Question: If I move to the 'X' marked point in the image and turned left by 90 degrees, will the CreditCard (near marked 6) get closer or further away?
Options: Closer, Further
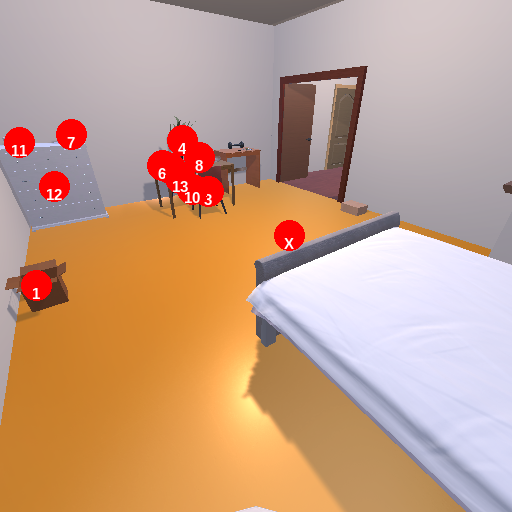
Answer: Closer